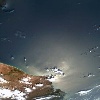
Label: water